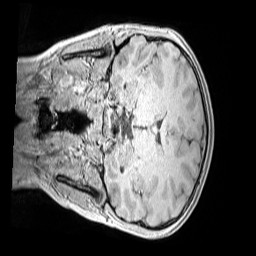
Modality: MP2RAGE
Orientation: coronal
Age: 13
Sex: male
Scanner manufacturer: siemens
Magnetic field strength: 3 T
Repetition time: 4 s
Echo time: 0.00299 s